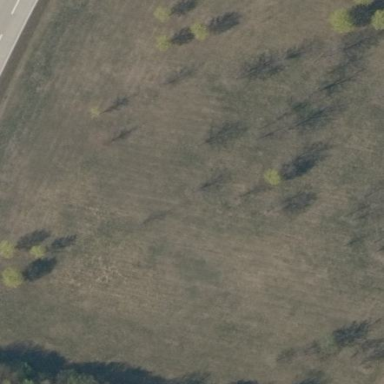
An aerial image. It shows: Area covered with grass.